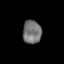
Tissue: skin
Cell type: Endothelial cells
Senescence score: 0.6954
Nuclear area (px): 428
Mean DAPI intensity: 115.916